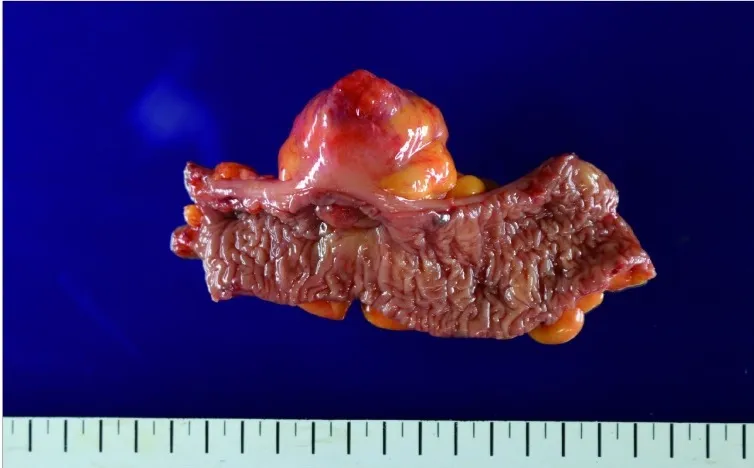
Gross findings of the resected specimen. (
B) The photo was taken from the mucosal side.
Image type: pathology (h&e)